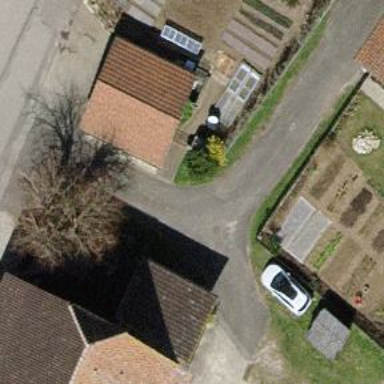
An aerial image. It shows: Shed building.